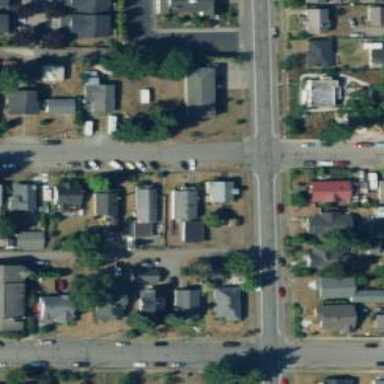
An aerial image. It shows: Alley classified as service road.